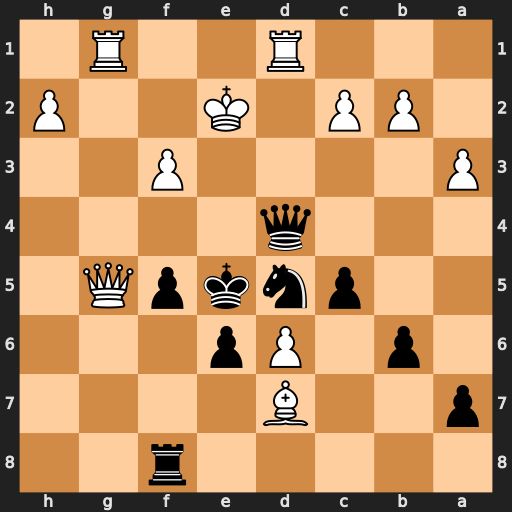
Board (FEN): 5r2/p2B4/1p1Pp3/2pnkpQ1/3q4/P4P2/1PP1K2P/3R2R1
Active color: b
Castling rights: -
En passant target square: -
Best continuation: Nf4+ Qxf4+ Qxf4